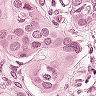
Metastatic tissue present: yes